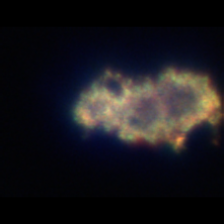
Taxon: Unknown_detritus
Group: Unknown